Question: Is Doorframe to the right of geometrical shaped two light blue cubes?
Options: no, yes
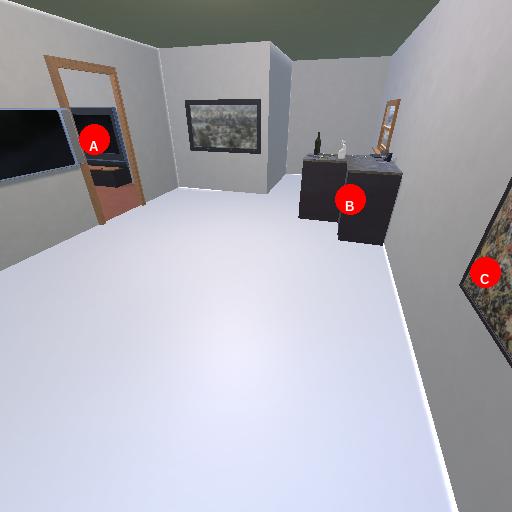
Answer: no